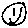
Label: smiley face